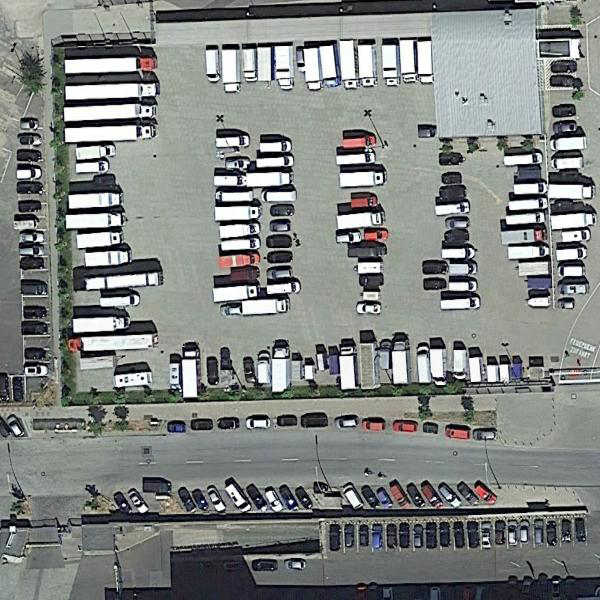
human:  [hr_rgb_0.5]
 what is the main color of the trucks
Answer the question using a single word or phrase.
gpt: white